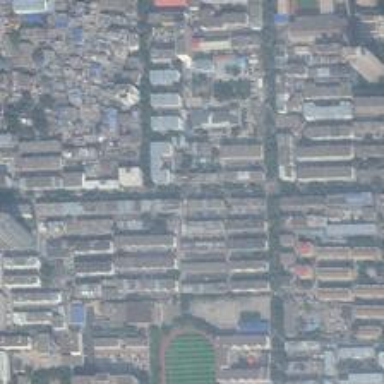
A tall building is right bext to the football field and blocks part of the sunshine .